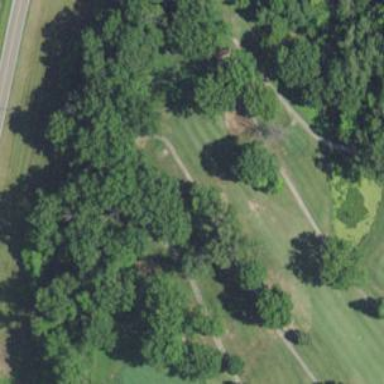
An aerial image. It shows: Path designated for golf carts.